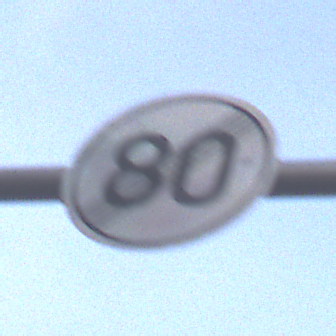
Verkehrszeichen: EndeGeschwindigkeit80
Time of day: SunriseSunset
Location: Outdoor (Urban)
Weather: PartlyCloudy
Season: NotSpecified
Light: Natural